Question: my question today deals with Flash AS3 video buffering. (Streaming or Progressive) I want to be able to detect when the video is being buffered, so I can display some sort of animation letting the user know to wait just a little longer.

Currently my video will start up, hold on frame 1 for 3-4 secs then play. Kinda giving the impression that the video is paused or broken :(
## Update
Thanks to <URL>. It seems to me that the key status to be working in is '"NetStream.Buffer.Empty"' so I added some code in there to see if this would trigger my animation or a trace statement. No luck yet, however when the Buffer is full it will trigger my code :/ Maybe my video is always somewhere between 'Buffer.Empty' and 'Buffer.Full' that's why it won't trigger any code when I test case for 'Buffer.Empty'?
## Current Code
'''
public function netStatusHandler(event:NetStatusEvent):void
{
// handles net status events
switch (event.info.code)
{
case "NetStream.Buffer.Empty":
trace(" Buffering!"); //<- never traces
addChild(bufferLoop); //<- doesn't execute
break;
case "NetStream.Buffer.Full":
trace(" FULL!"); //<- trace works here
removeChild(bufferLoop); //<- so does any other code
break;
case "NetStream.Buffer.Flush":
trace(" FLUSH!");
//Not sure if this is important
break
}
}
'''
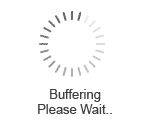
Answer: Are you using a custom-rolled player? I know the FLVPlayback class has a <URL> built-in.
If you're not using FLVPlayback, the NetStream object fires a netStatusEvent that includes an <URL> every time it starts or stops buffering. You should be able to capture that event and play/hide your animation with that.